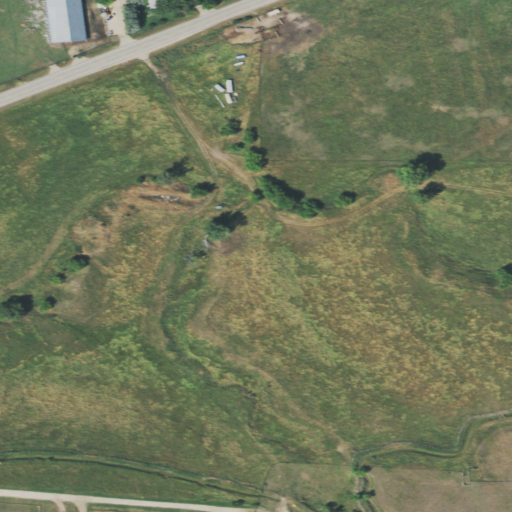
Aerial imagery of valley in Wyoming named Forbes Draw containing grassland, pasture, herbaceous wetlands, woody wetlands, shrub, open development, and high intensity development